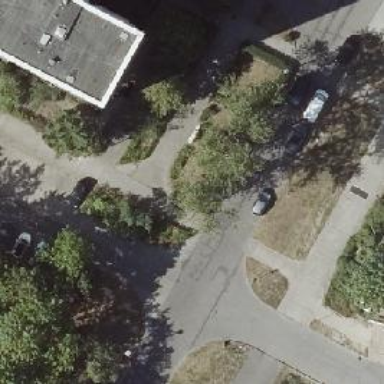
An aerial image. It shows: Sidewalk made of concrete.